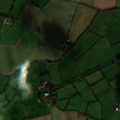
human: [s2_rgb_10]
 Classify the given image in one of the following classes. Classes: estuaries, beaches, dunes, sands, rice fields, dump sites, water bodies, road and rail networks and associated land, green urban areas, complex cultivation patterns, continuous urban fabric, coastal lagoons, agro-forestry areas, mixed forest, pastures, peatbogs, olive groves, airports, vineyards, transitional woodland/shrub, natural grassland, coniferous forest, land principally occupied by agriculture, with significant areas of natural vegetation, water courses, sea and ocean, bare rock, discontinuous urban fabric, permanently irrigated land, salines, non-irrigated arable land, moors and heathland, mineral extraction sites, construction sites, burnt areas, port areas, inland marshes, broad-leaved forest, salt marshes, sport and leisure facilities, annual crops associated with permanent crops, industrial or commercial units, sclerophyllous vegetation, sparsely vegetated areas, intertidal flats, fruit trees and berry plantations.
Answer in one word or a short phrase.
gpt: non-irrigated arable land, pastures